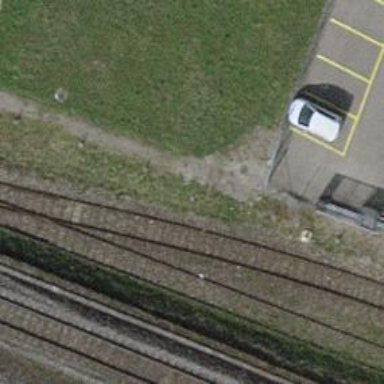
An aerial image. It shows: Single-track electrified railway spur with contact line for service.